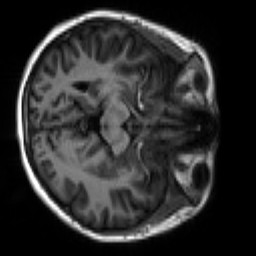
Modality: T1w
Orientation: axial
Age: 19
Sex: female
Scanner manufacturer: siemens
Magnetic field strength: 3 T
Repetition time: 2.3 s
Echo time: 0.00266 s